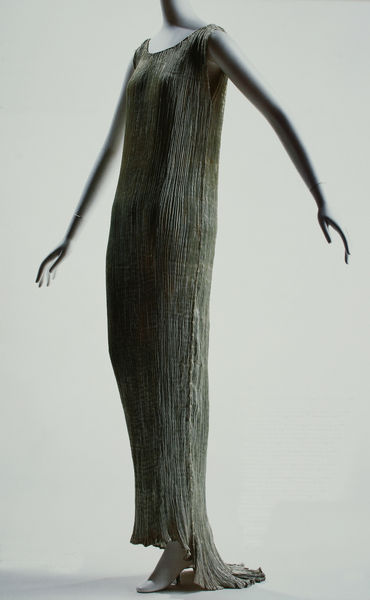
Titel: "Delphos"-Kleid
Künstler: Mariano Fortuny
Standort: Kyoto (Japan)
Institution: Kyoto Costume Institute
Schlagwörter: kopf, schatten, finger, grau, kleid, licht, mode, arme, lang, hals, hände, schlank, stoff, seide, sack, schleppe, japan, modell, füsse, schmal, dekolleté, abendkleid, foto, schlicht, schuh, puppe, photo, kurzärmelig, plissee, ärmellos, dior, schaufensterpuppe, kräusel, costume, crep de chine, miyake, sackkleid